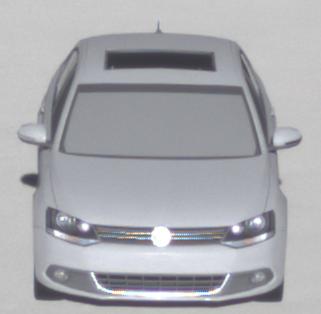
Make: VW
Model: Jetta 1.2 TSI
Detailed model: Jetta (IV)
Model produced from: 2011/01
Model produced until: 2014/08
Doors: 4
Color: gray
Road condition: dry road
Daytime: morning or afternoon
Contrast: high contrast